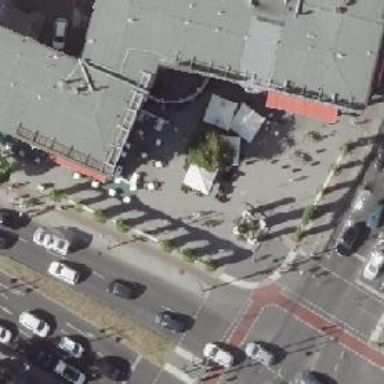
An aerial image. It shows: Cafe.